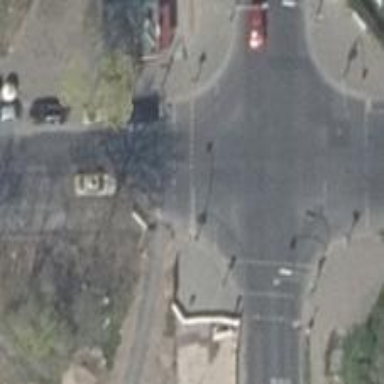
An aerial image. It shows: Road crossing with traffic signals.